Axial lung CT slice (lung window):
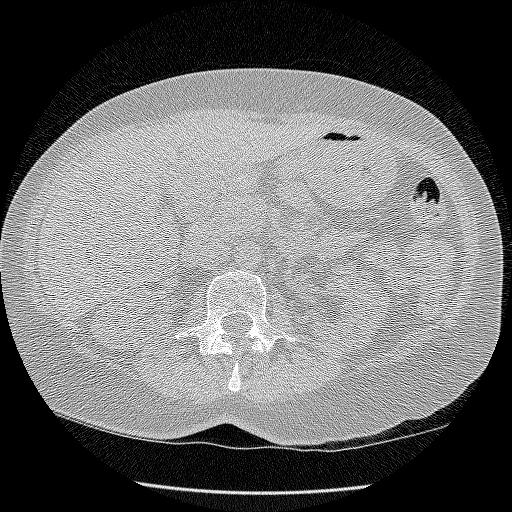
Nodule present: no